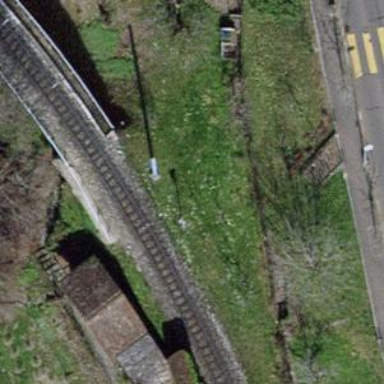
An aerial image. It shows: Narrow-gauge railway with single track. The railway is electrified with contact line.